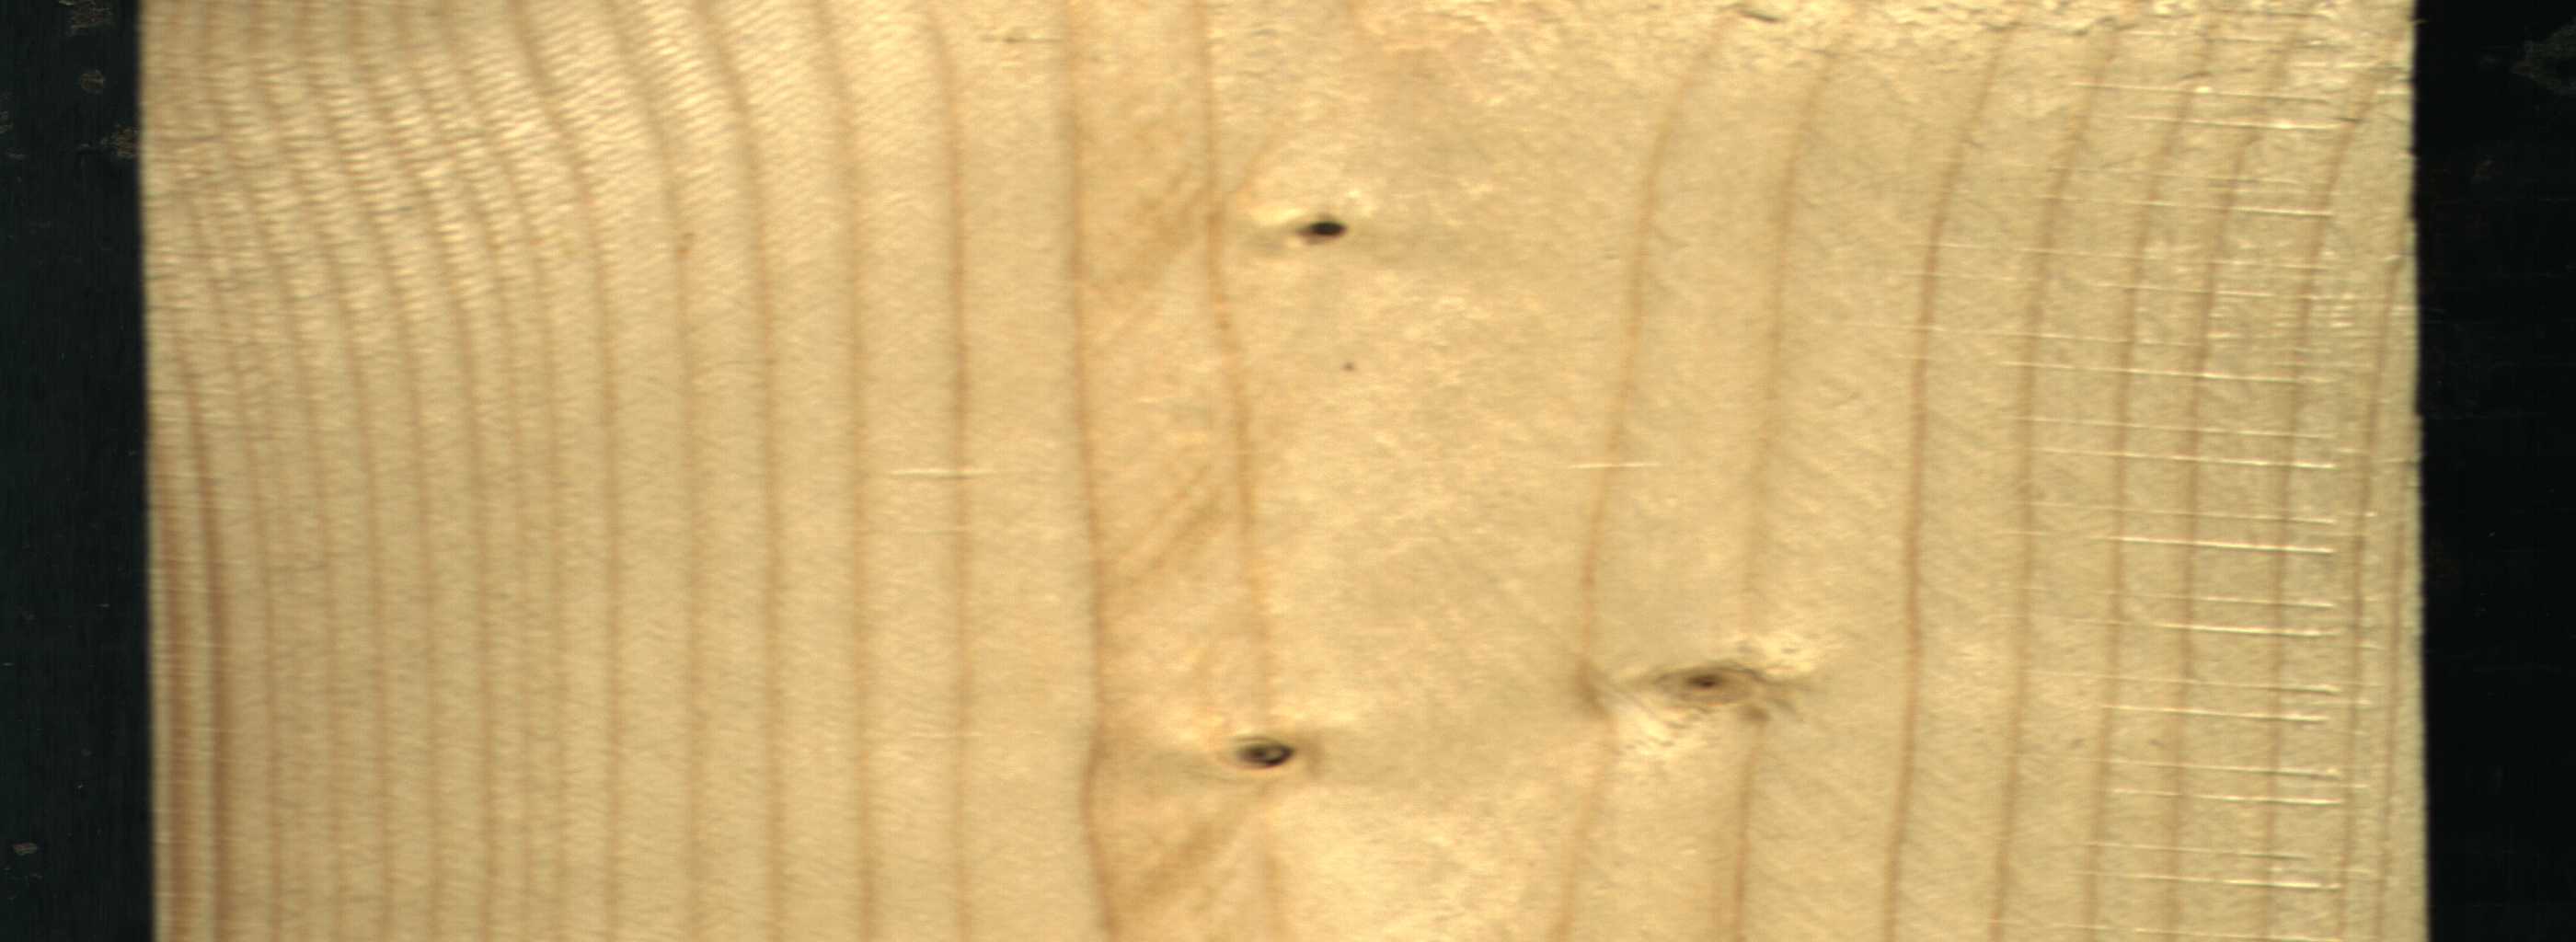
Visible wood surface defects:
Dead_Knot
Dead_Knot
Live_Knot